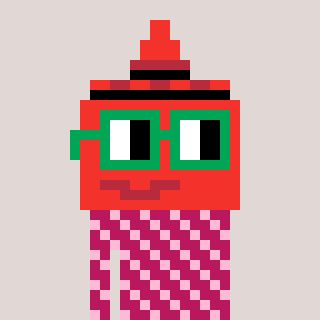
a pixel art character with square green glasses, a ketchup-shaped head and a darkpink-colored body on a warm background